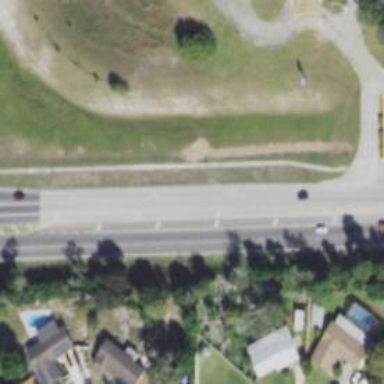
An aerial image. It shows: Secondary road with asphalt surface.